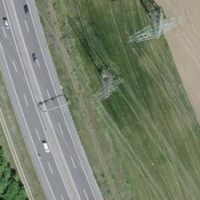
EUNIS habitat code: 57
Species observed at this site:
Buteo buteo